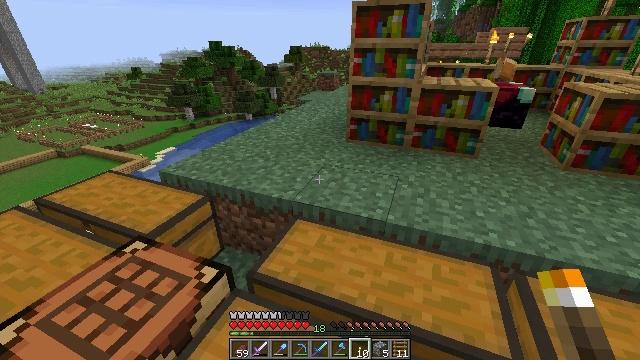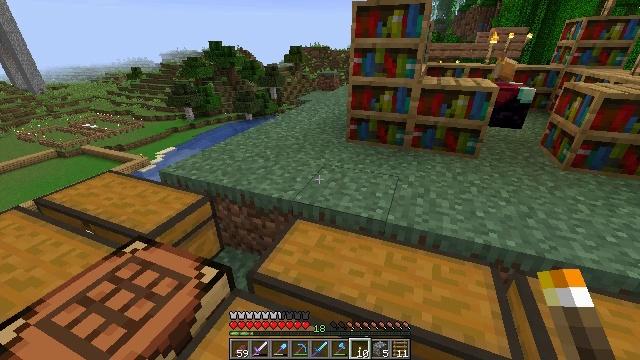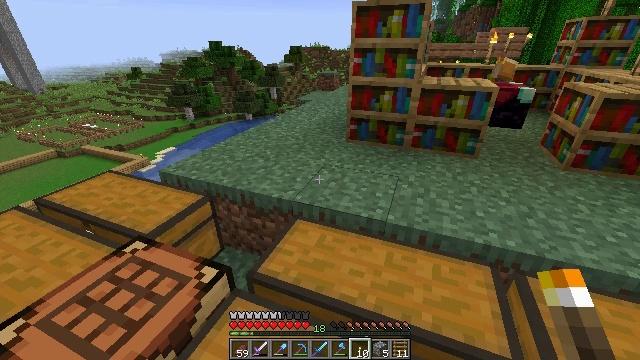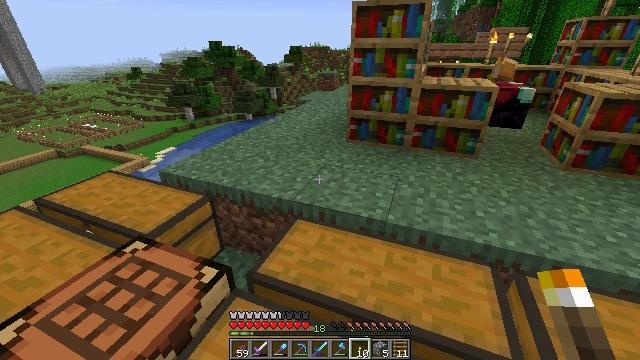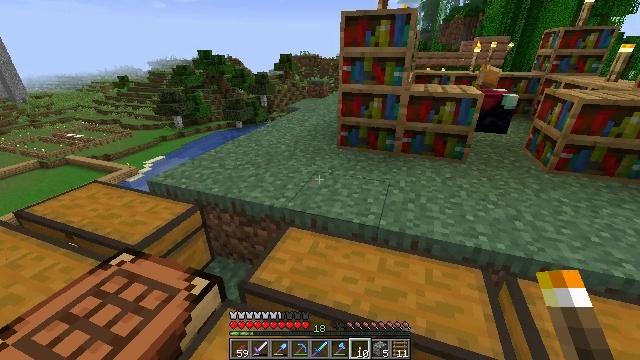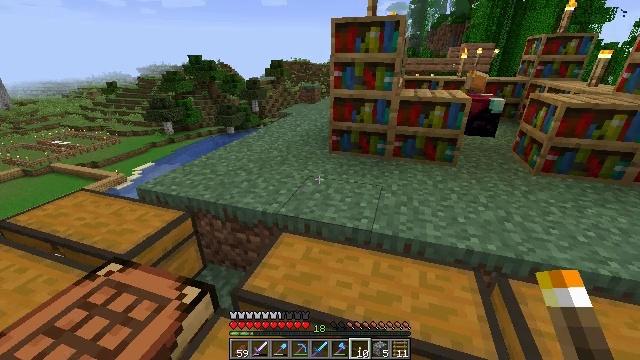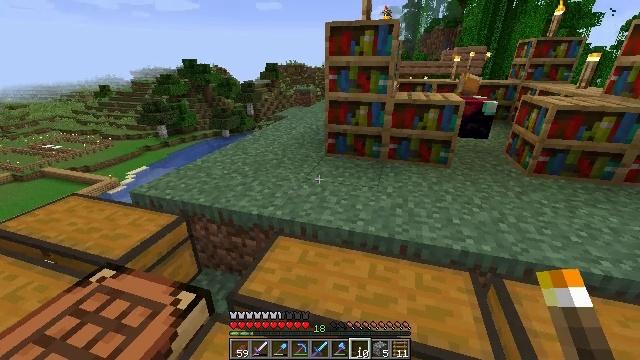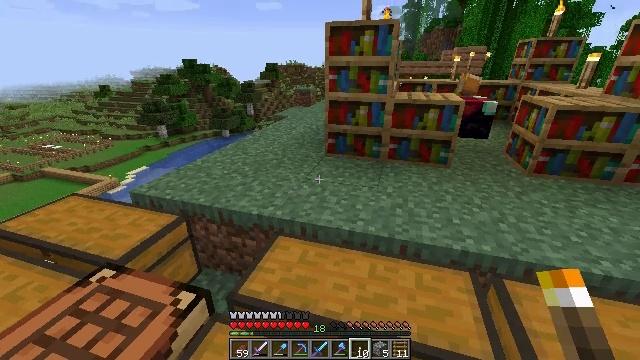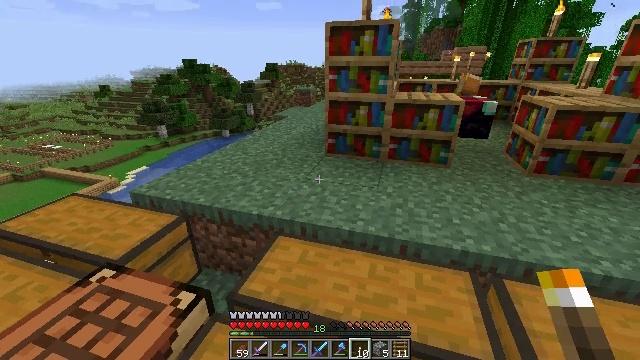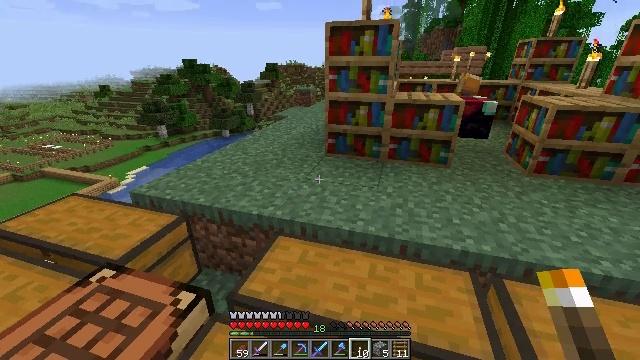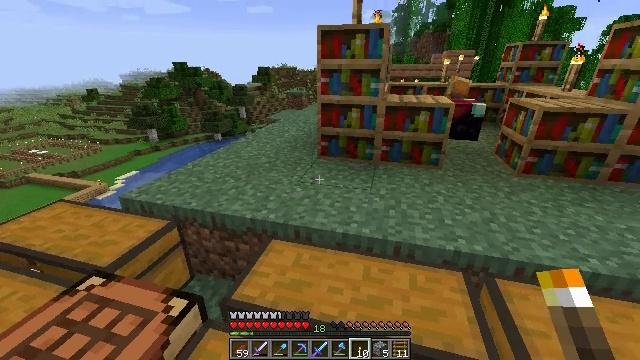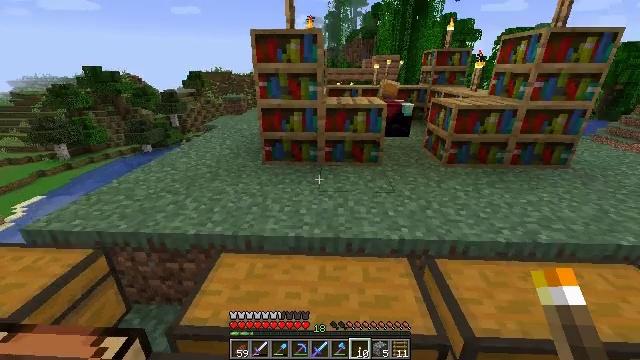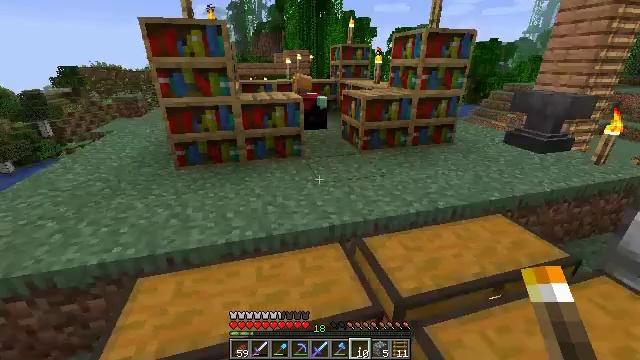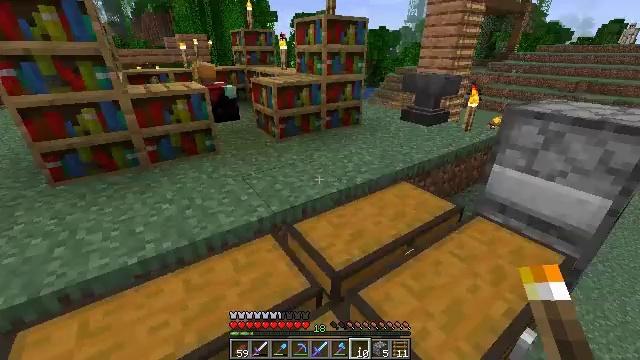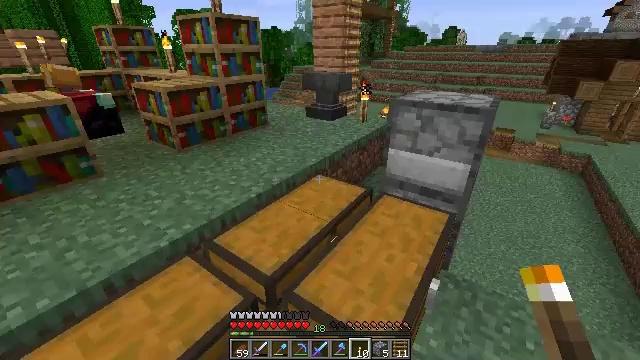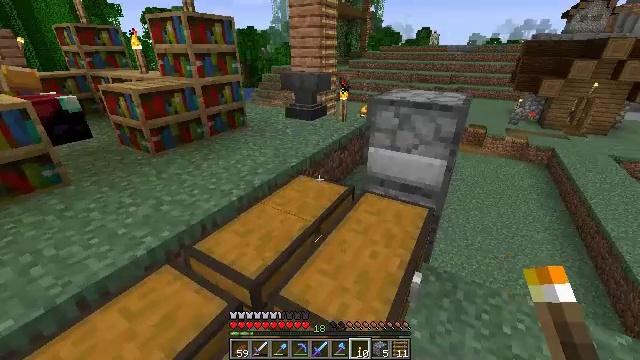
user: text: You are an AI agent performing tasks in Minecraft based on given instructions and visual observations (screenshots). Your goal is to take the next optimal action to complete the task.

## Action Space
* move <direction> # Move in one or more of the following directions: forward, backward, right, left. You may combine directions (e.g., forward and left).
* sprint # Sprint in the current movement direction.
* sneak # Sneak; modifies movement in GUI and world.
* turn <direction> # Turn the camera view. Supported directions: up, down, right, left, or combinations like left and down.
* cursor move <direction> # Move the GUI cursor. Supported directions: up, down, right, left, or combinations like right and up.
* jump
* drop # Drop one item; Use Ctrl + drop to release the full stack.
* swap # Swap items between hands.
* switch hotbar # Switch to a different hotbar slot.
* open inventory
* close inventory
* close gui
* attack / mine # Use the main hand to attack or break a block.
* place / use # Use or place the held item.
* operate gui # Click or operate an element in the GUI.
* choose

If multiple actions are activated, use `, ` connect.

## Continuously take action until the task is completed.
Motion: motion action
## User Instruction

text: Get the furnace back into your inventory.
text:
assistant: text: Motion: no_op
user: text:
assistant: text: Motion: no_op
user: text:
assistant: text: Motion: no_op
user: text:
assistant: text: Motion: turn right and up
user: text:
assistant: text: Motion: turn right and up
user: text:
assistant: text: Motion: turn right
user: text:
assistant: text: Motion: no_op
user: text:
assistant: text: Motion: no_op
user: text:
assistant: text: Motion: no_op
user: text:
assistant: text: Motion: turn right
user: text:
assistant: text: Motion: turn right
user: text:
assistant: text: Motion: turn right and down
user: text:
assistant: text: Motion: turn right and down
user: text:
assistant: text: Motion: turn right
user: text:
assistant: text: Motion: turn right
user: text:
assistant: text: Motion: no_op
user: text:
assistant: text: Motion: no_op
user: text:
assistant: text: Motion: no_op
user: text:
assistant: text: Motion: no_op
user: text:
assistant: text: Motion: no_op
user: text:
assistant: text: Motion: no_op
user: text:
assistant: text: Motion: no_op
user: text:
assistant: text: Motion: turn right
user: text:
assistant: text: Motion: move forward, turn right
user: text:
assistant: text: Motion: move forward, turn right and up
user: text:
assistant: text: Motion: move forward, turn right and up
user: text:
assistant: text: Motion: move forward, turn up
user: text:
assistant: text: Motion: move forward
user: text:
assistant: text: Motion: move forward, sprint
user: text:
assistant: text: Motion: move forward, sprint, turn right